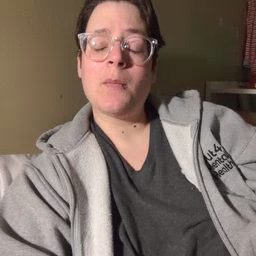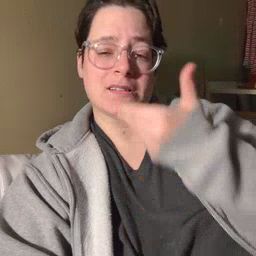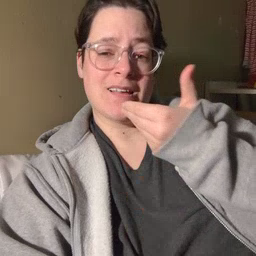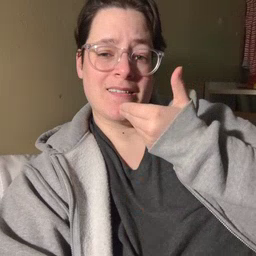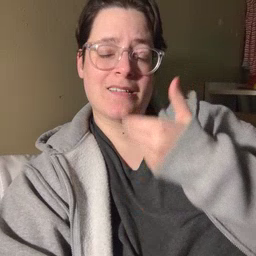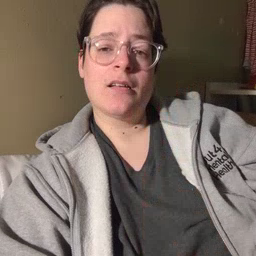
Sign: pizza